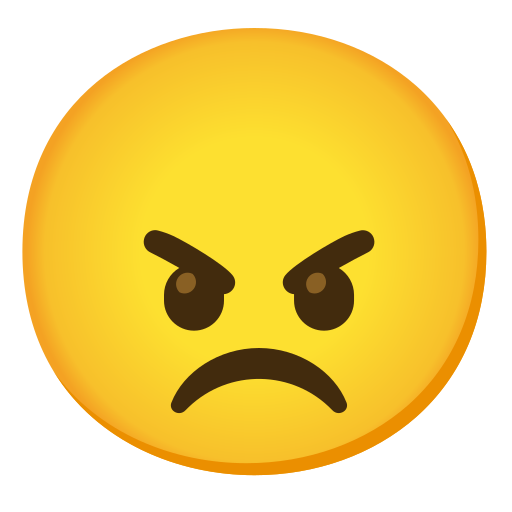
Emoji: 😠